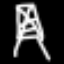
Label: The Eiffel Tower